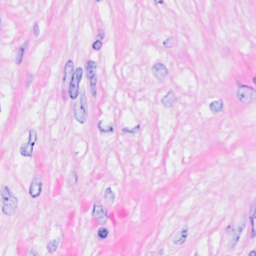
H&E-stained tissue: Breast